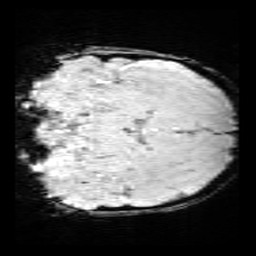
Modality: SWI
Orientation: coronal
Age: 10
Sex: male
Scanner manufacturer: siemens
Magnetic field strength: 3 T
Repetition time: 0.027 s
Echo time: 0.02 s